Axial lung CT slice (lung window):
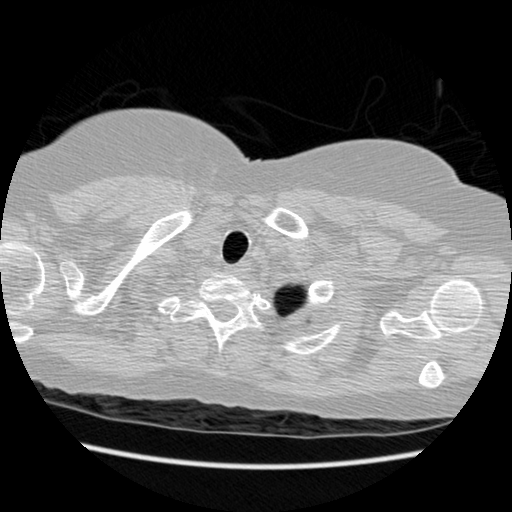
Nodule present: no